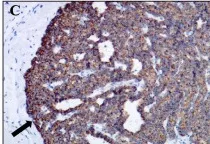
Pathological findings of ectopic parathyroid adenoma in the sternocleidomastoid muscle. (C) Immunohistochemistry result showed a strong positive expression of parathyroid hormone (magnification, x100).
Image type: pathology (immunostaining)